Question: I have a Composite C1 site - a client is uploading photos to blog posts.
The photos are huge - 1.5MB. Is there a module to compress them (size & dimension wise)?
The crop module only crops & doesn't resize.
I have not found any such modules on Google. Thanks
UPDATE
I have added an aspect ratio - but it is greyed out (LPFF Preset Wide):

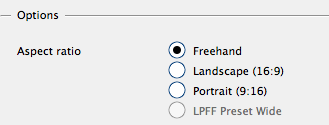
Answer: To simply resize an image (manually) already in the media archive:
1. Open it in the built-in Image Editor (in the Media perspective).
2. Image / Scale image... (or click the Scale button on the toolbar - 2nd from the left)
You can also crop the image in the same Image Editor:
1. Click the top button ("Select") on the floating bar. (The crop button on the toolbar will get enabled.)
2. Use the cursor to select an area on the image.
3. Click the crop button on the toolbar (3rd from the left)